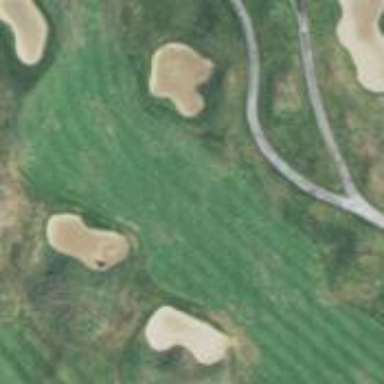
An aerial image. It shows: Well-maintained grassy area known as fairway on golf course.